Field crop: maize
Growth stage: 2
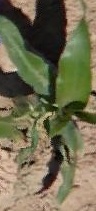
Species: maize